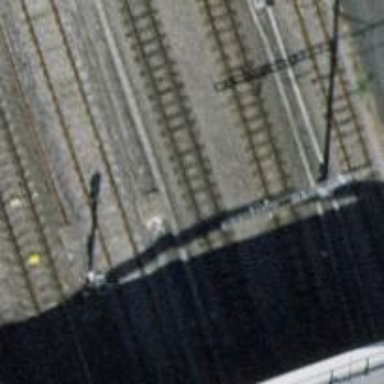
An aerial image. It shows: Narrow-gauge railway track with 1 electrified contact line.